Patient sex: M
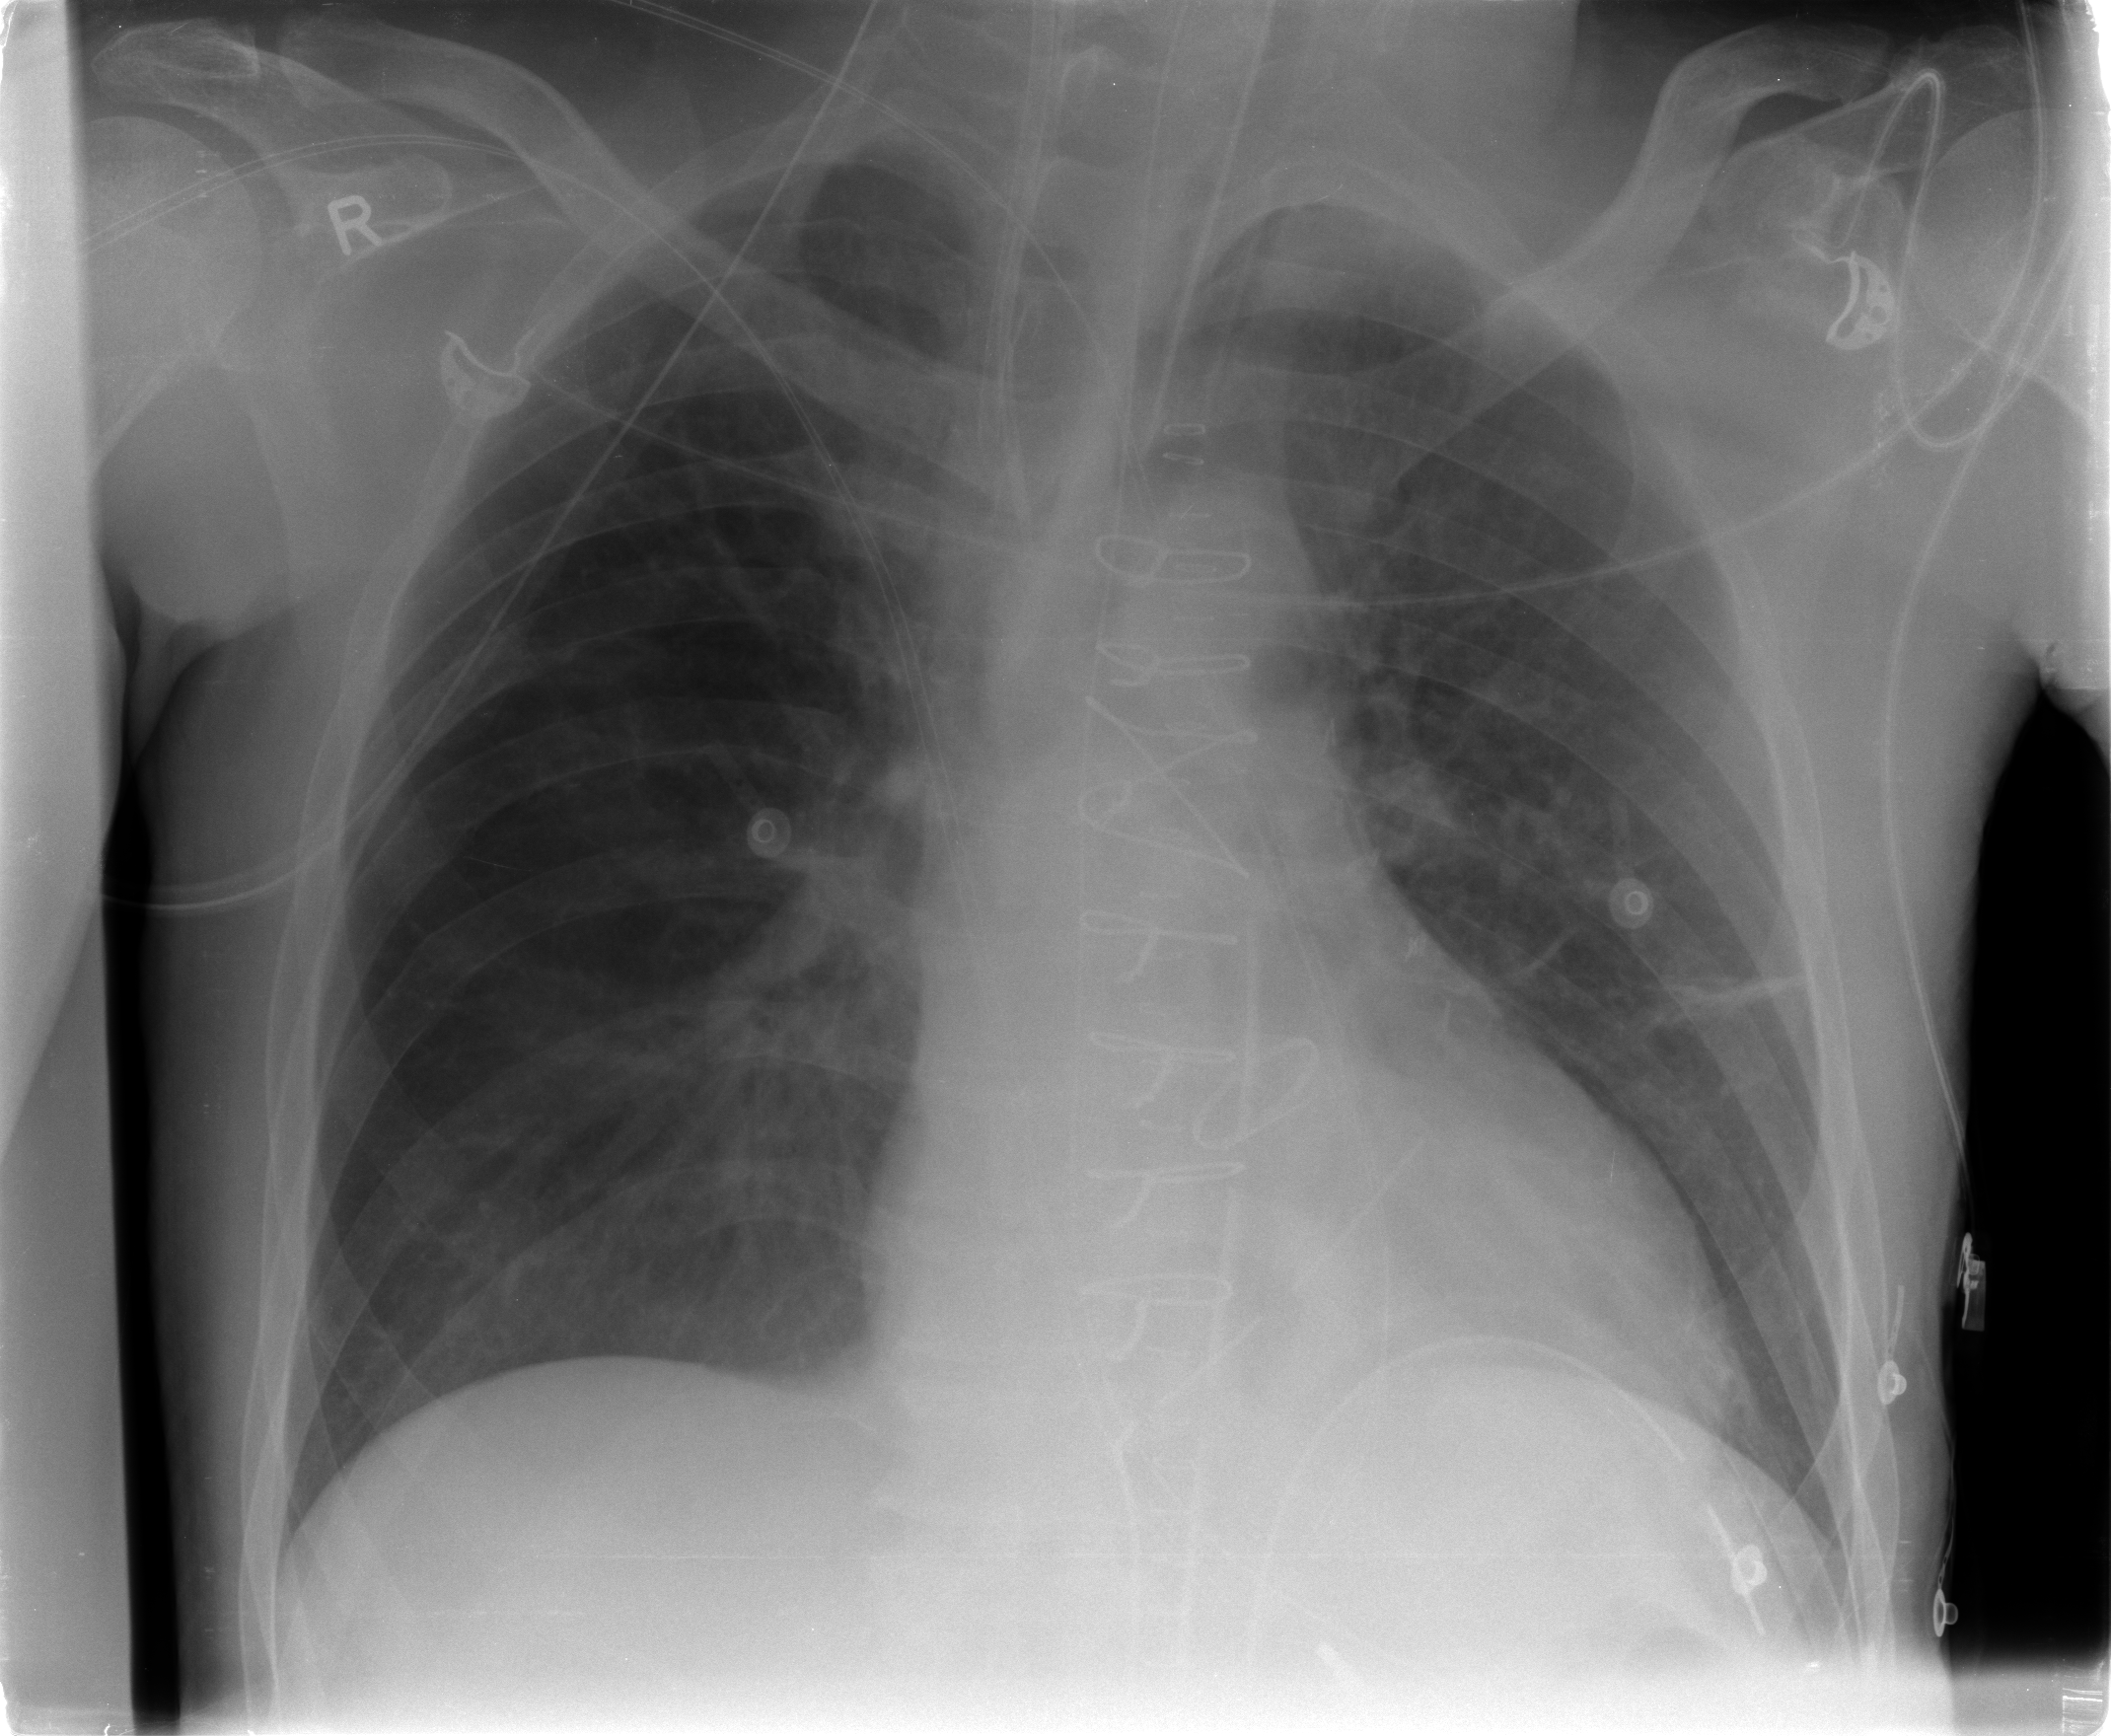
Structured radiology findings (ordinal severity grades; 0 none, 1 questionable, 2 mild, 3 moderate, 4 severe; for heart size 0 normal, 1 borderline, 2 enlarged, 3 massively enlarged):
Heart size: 0
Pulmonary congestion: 1
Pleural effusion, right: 0
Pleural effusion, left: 0
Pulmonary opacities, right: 0
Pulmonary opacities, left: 0
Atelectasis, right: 0
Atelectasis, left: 1